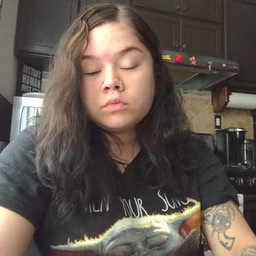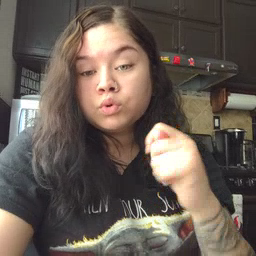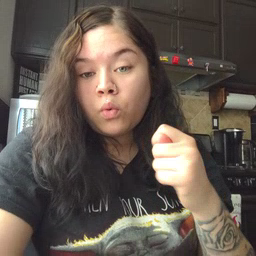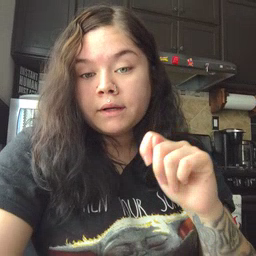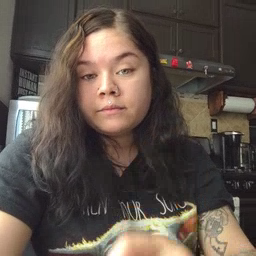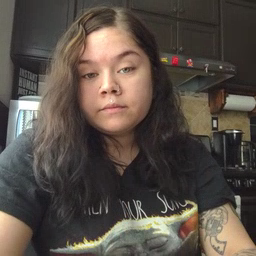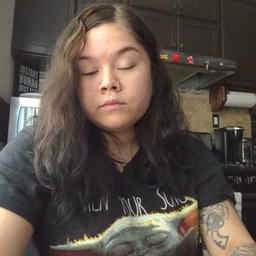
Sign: toy